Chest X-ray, PA view. Patient: 59 years old, sex M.
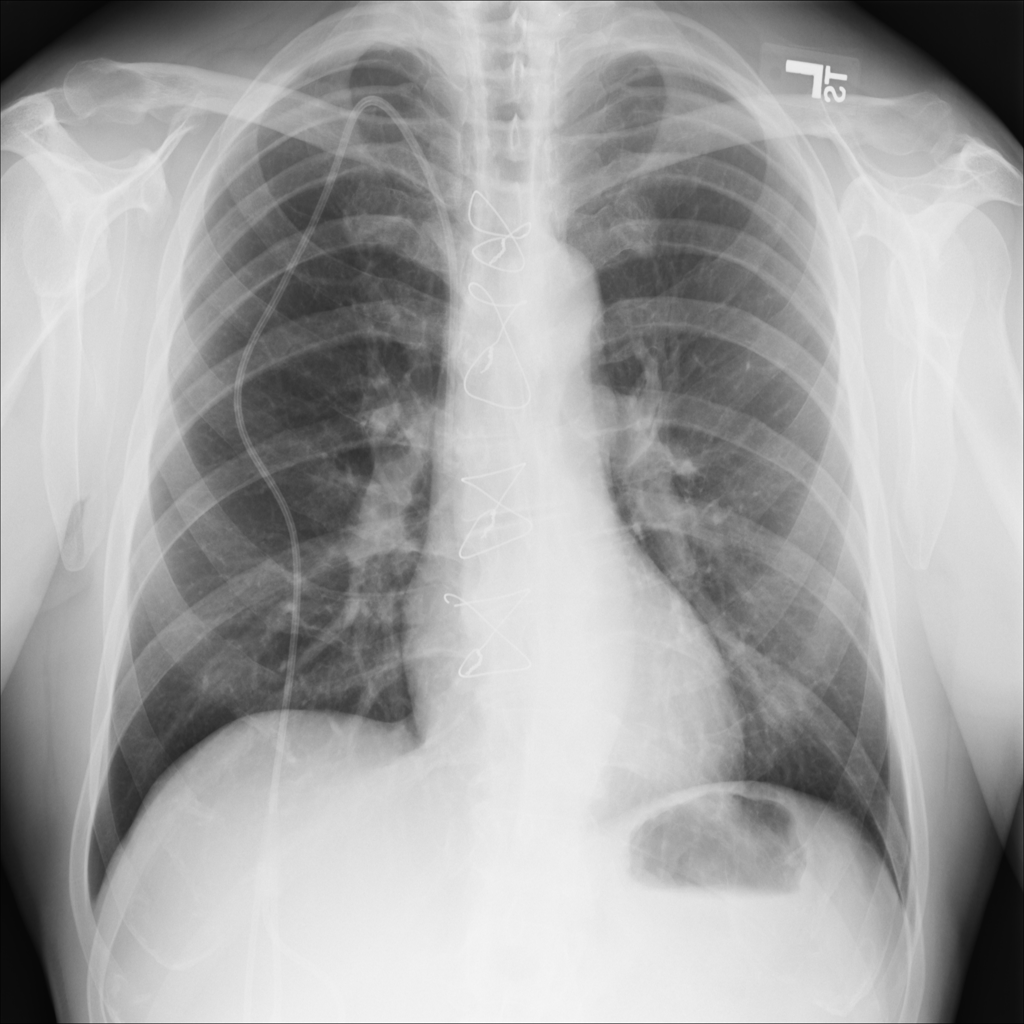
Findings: No Finding